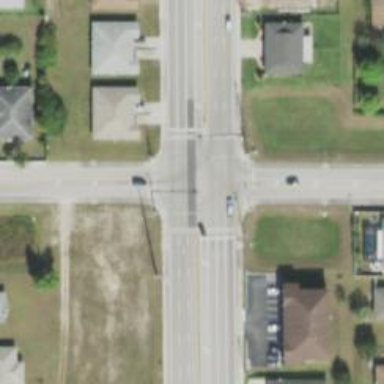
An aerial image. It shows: Crossing on the road.